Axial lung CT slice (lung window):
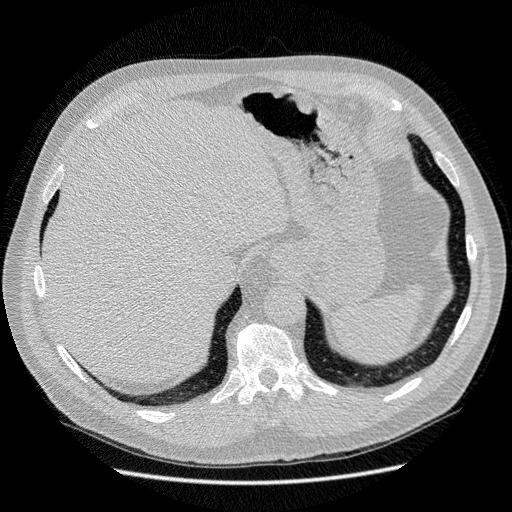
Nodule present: no